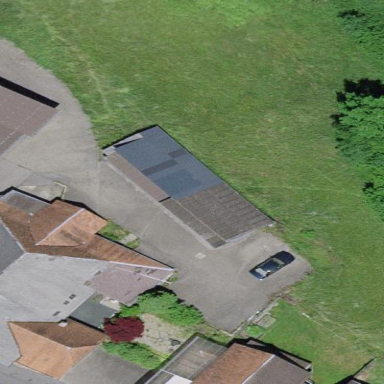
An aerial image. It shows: Garage building.